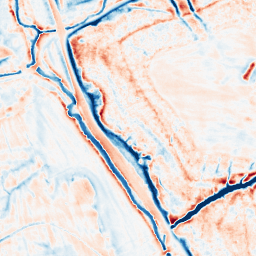
Category: multiscale
Decomposition family: dog_multiscale
Decomposition parameters: sigma_ratio: 2
n_scales: 3
base_sigma: 0.5
Upsampling method: quartic
Upsampling parameters: scale: 4
Upsampling scale: 4